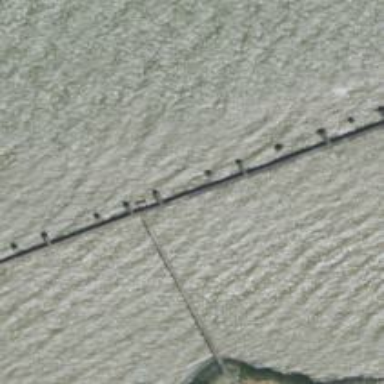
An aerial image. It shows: Man-made pier.